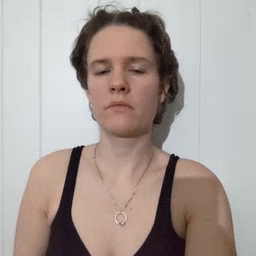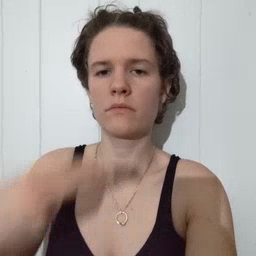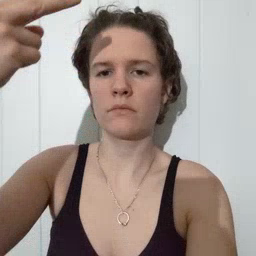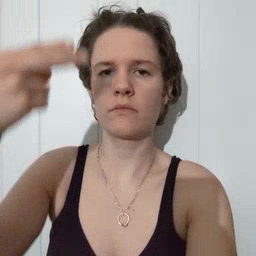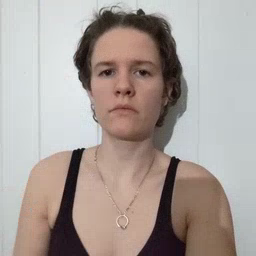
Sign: high